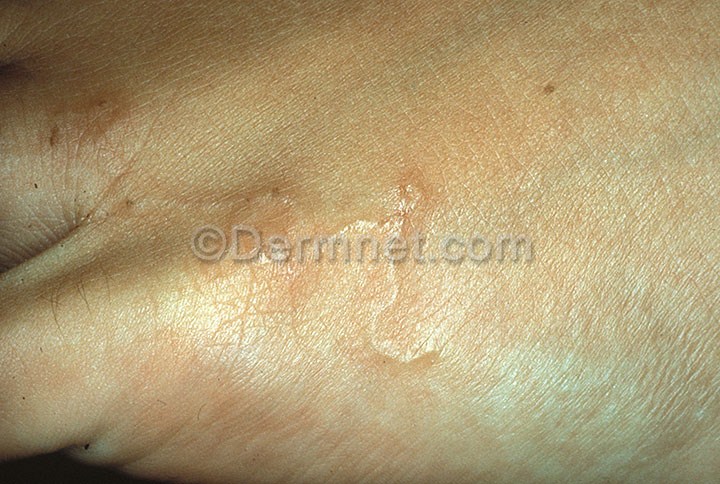
Disease: Scabies Lyme Disease and other Infestations and Bites